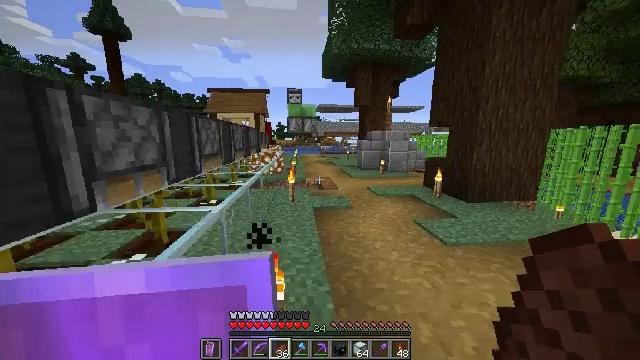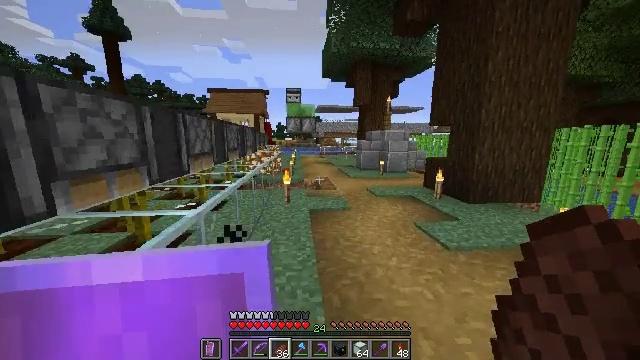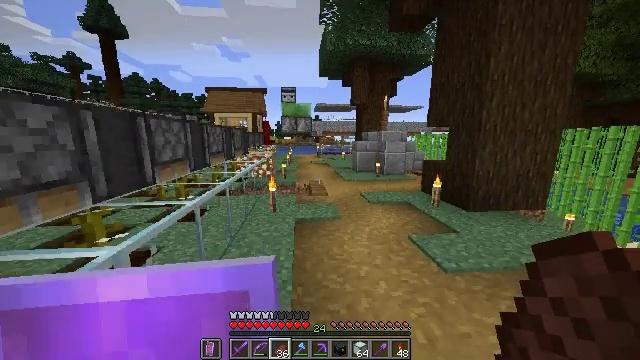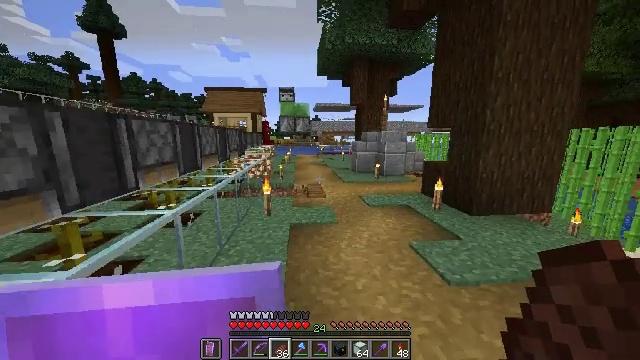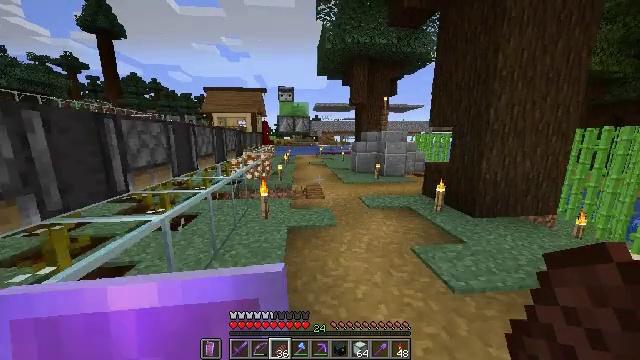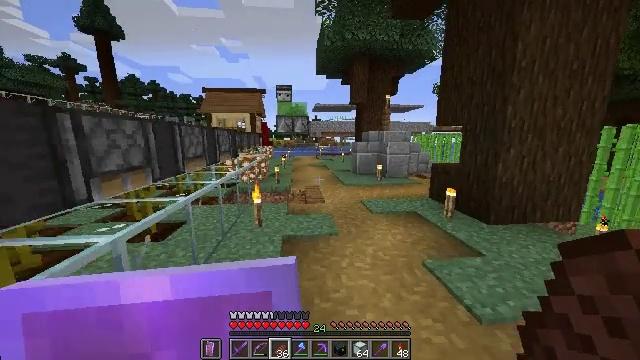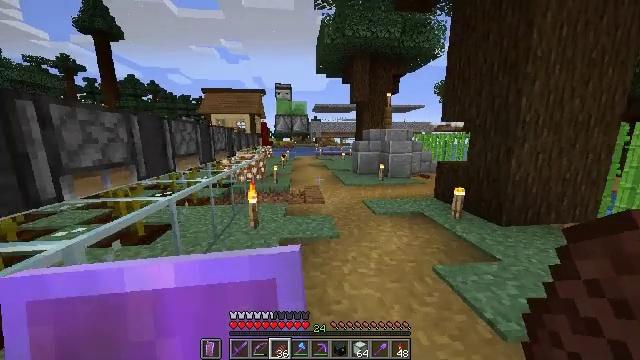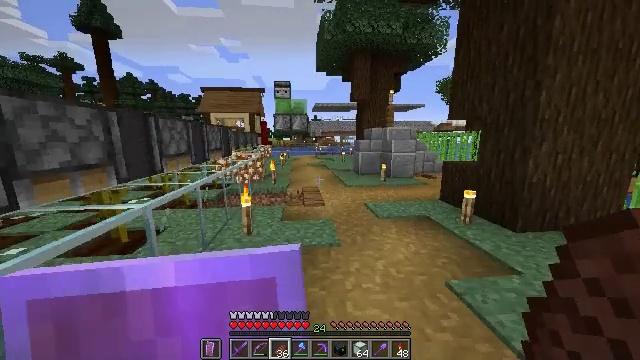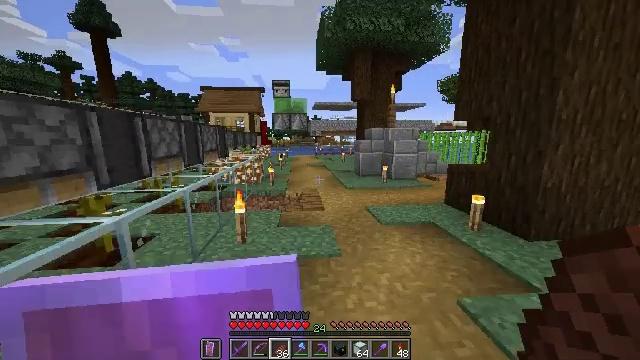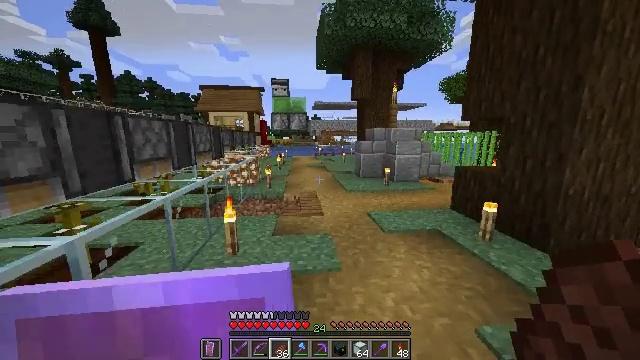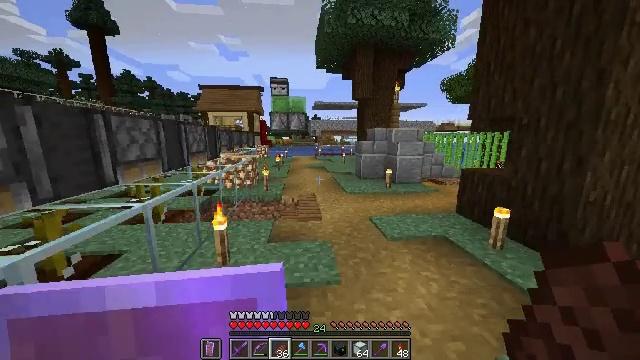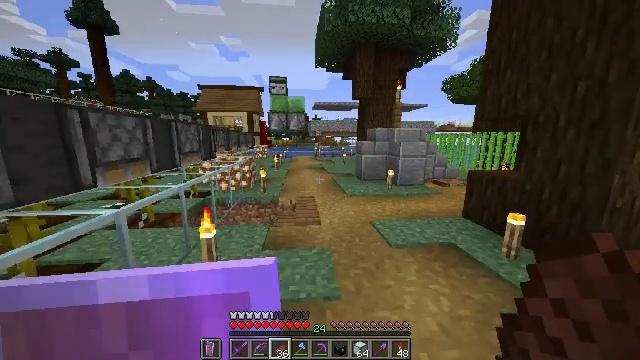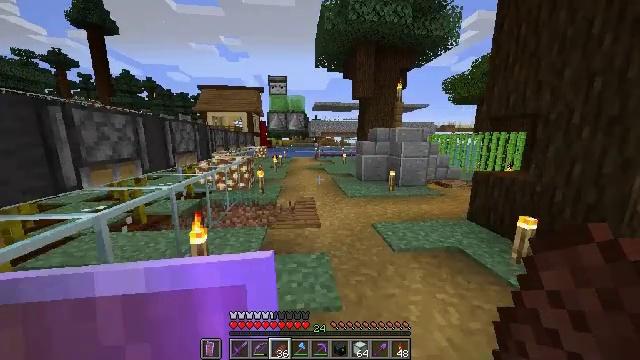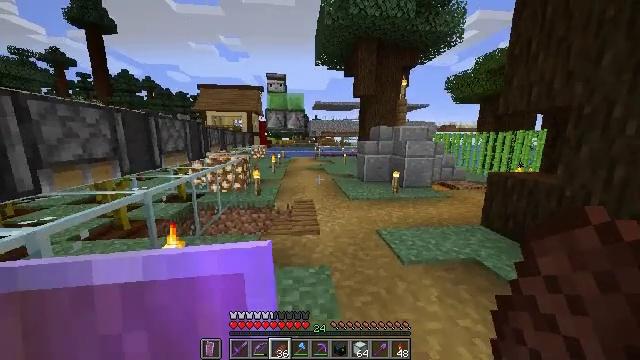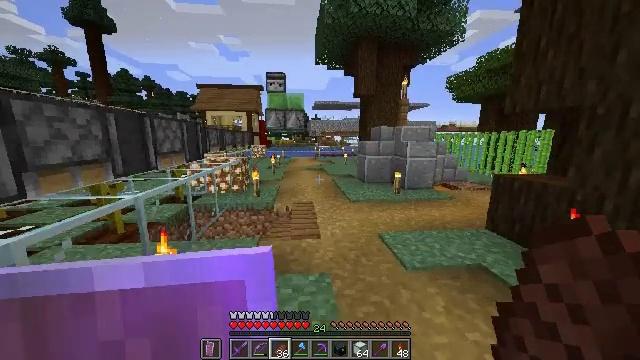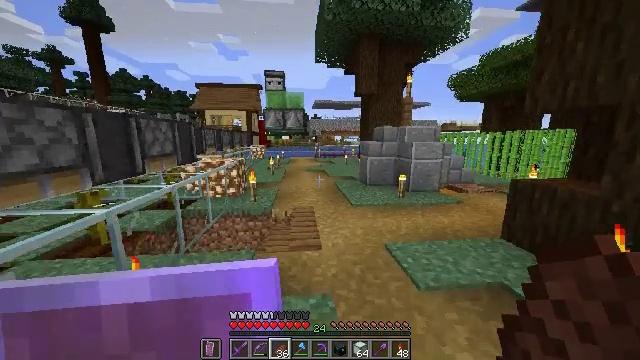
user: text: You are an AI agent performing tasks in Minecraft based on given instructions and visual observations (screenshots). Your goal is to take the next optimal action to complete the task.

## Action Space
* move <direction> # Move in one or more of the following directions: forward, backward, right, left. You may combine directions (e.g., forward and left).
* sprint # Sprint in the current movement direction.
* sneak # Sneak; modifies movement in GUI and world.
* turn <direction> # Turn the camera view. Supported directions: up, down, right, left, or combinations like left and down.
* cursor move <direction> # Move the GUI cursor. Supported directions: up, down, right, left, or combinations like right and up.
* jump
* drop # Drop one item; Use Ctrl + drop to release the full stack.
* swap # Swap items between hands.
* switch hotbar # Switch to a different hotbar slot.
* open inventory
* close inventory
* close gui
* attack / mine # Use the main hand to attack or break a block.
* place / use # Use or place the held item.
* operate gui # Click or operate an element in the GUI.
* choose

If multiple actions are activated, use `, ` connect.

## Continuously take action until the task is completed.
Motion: motion action
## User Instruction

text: Hunt a sheep.
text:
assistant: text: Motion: move forward and move right, sprint
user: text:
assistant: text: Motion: move forward and move right, sprint
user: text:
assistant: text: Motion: move forward, sprint
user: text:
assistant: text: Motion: move forward, sprint
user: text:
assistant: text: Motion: move forward, sprint
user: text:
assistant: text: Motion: move forward, sprint
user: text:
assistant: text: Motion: move forward, sprint
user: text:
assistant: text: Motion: move forward, sprint
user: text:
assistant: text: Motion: move forward, sprint
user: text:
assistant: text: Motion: move forward, sprint
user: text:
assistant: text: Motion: move forward, sprint
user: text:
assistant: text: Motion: move forward, sprint
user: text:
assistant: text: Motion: move forward, sprint
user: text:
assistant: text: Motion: move forward, sprint
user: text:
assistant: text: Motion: move forward, sprint
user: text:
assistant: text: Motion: move forward, sprint
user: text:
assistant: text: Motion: move forward, sprint
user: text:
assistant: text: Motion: move forward, sprint
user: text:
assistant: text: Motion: move forward, sprint, jump
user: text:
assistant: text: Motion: move forward, sprint, jump
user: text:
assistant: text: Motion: move forward, sprint, jump
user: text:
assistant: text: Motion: move forward, sprint, jump
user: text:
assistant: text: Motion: move forward, sprint
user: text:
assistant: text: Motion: move forward, sprint
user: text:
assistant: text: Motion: move forward, sprint
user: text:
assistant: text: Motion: move forward, sprint
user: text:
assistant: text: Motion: move forward, sprint, turn right
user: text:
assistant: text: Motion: move forward, sprint, turn right and down
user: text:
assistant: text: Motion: move forward, sprint, turn right and down
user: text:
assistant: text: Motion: move forward, sprint, turn right